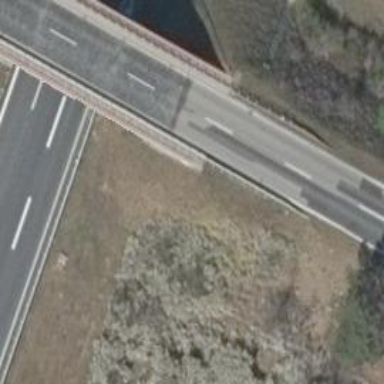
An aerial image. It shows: Secondary road with asphalt surface.